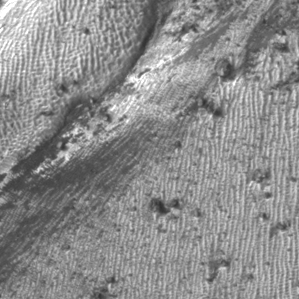
Label: frost